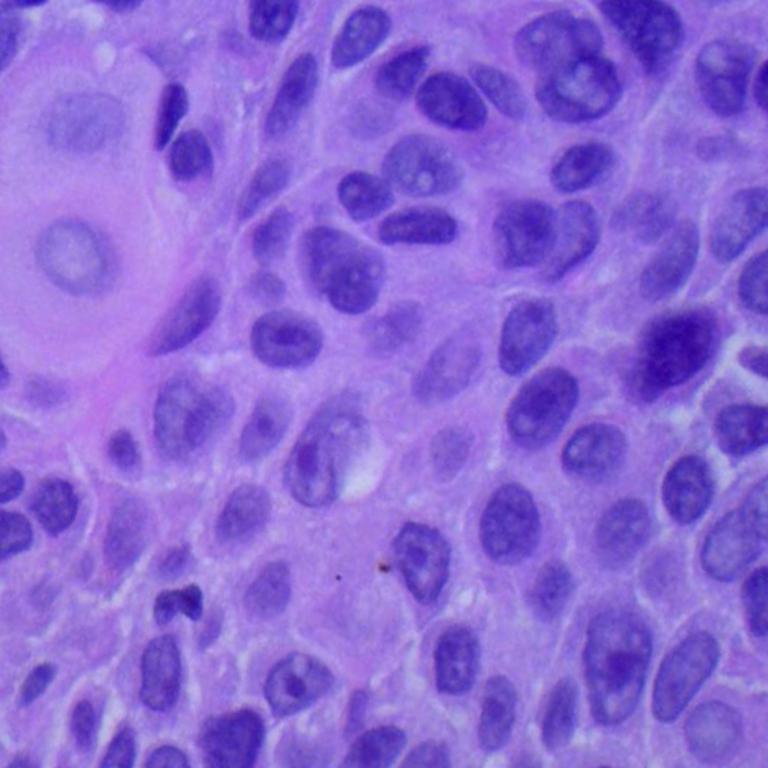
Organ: lung
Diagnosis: squamous carcinomas